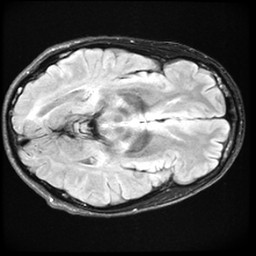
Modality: FLAIR
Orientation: axial
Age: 28
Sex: male
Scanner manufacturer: ge
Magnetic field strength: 3 T
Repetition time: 11 s
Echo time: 0.1497 s